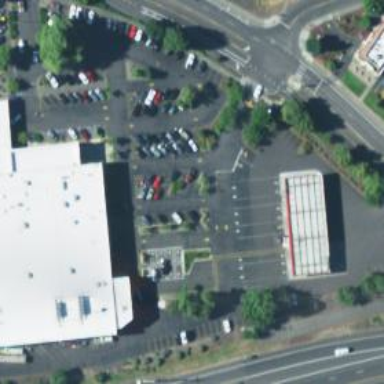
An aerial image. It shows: Parking space is available.